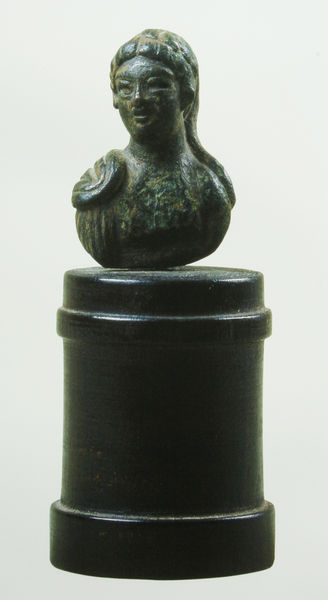
Titel: Frauenbüste
Standort: St. Petersburg
Institution: Schloss Pawlowsk
Schlagwörter: dunkel, flügel, hand, kopf, schatten, umhang, weiß, grün, kubismus, mädchen, brust, frau, frisur, grau, haar, hintergrund, holz, kleid, licht, marmor, mund, nase, profil, schmuck, schwarz, stirn, säule, blick, dame, tuch, zylinder, alt, augen, falten, gesicht, haarschmuck, kleidung, knoten, lang, silber, sockel, stein, taube, bild, hals, portrait, porträt, auge, figur, gewand, haare, mantel, stoff, klassizismus, augenbrauen, haarreif, locke, locken, ohren, poträt, renaissance, scheitel, schulter, schultern, rund, skulptur, statue, schwanz, lächeln, wangen, liebe, zöpfe, moderne, klein, haarband, rand, kaiser, weiblich, zopf, büste, glänzen, glänzend, metall, socke, bronze, faltenwurf, glatt, plastik, podest, poliert, dreiviertelprofil, oberkörper, geneigt, hoch, foto, fotografie, birne, gesich, lachen, eisen, messing, offen, antike, schönheit, torso, portait, schwert, stilisiert, augenhöhlen, epauletten, haarkranz, helm, schulterklappen, kopfputz, kranz, mythologie, göttin, statuette, rüstung, bildniss, rom, photo, ausstellung, fragment, frauenfigur, seitenblick, antik, toga, frauenportrait, griechisch, mythos, mittelalter, griechenland, reif, königin, heiligtum, speer, museum, basis, siegel, gottheit, postament, weich, fragmentarisch, kolonne, guss, fotographie, klassik, tunika, kleinplastik, kunsthandwerk, shwarz, stumpf, ausstellungsstück, erz, haartracht, victoria, schliesse, rundungen, antikisch, römisch, athena, griechin, römerin, klassisch, kriegerin, pferdeschwanz, germania, sphinx, archaik, ant, hellenismus, rost, patina, ägis, weiblichkeit, römisches reich, schearz, altertum, bruchstück, etrusker, kleinasien, hellenistisch, restauriert, archaisch, frauenbüste, steinern, unbemalt, patiniert, skukptur, sockl, weihung, brustbildnis, geöffneter mund, fälschung, aikisch, antike büste, basisi, die kriegerin, dunkel grün, eisenerz, etruska, fragmental, frau des generals, grabstatue, kleinpalstik, kopfdrehung, kore, labil, nae, obsidian, oxidieren, porphyr, schulterknoten, skulptut, zockel, zusammengehörigkeit, kopfwendung, 1900, archaishc, dunkler stein, kp, buüste